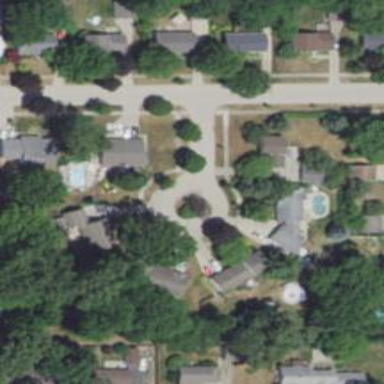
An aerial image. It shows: Residential road.